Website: macys
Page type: delivery-shipping
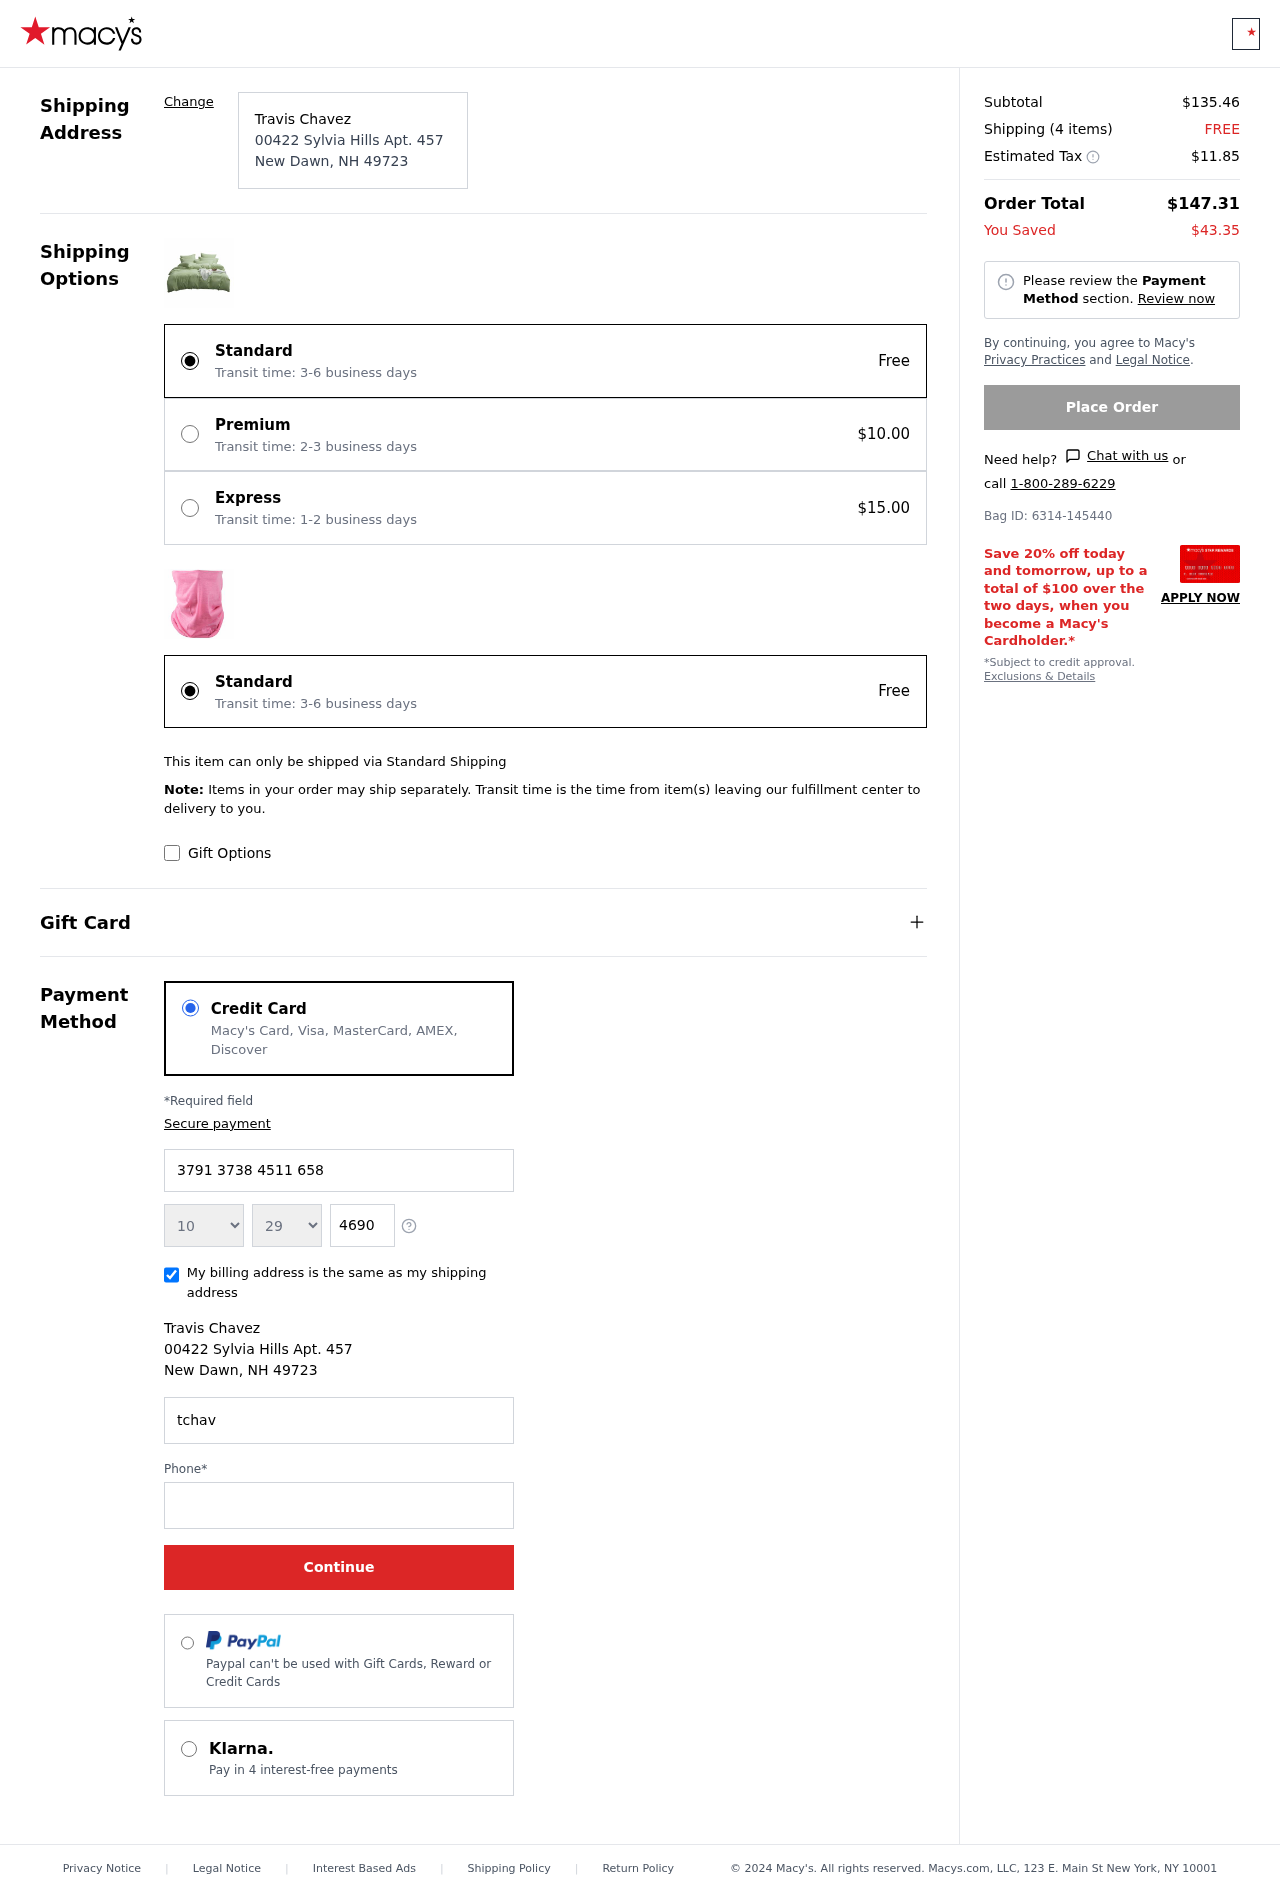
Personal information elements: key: PII_CARD_EXPIRY_MONTH
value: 10
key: PII_CARD_EXPIRY_YEAR
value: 29
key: PII_CITY
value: New Dawn
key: PII_CITY_STATE_ZIP
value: New Dawn, NH 49723
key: PII_FULLNAME
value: Travis Chavez
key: PII_POSTCODE
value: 49723
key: PII_STATE_ABBR
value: NH
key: PII_STREET
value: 00422 Sylvia Hills Apt. 457
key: PII_CARD_NUMBER
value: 3791 3738 4511 658
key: PII_CARD_CVV
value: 4690
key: PII_EMAIL
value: tchavez@gmail.com
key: PII_PHONE
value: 3186890601
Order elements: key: ORDER_SUBTOTAL
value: $135.46
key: ORDER_NUM_ITEMS
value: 4
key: ORDER_SHIPPING_COST
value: FREE
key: ORDER_TAX
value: $11.85
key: ORDER_TOTAL
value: $147.31
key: ORDER_SAVINGS
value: $43.35
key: ORDER_BAG_ID
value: Bag ID: 6314-145440